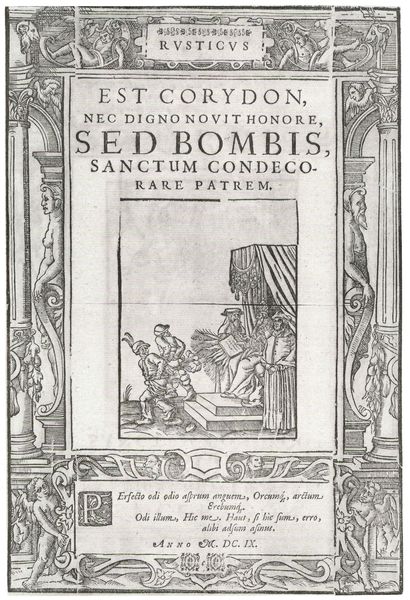
Titel: Rvsticvs est corydon, nec digno novit honore...condecorare
Künstler: Cranach-Schule
Institution: (Seriendruck)
Schlagwörter: feder, feuer, mann, nackt, weiß, menschen, busen, grau, hut, männer, schwarz, säule, säulen, zeichnung, bart, architektur, falten, rahmen, bild, vorhang, blatt, engel, holzschnitt, schrift, rahmung, bogen, grafik, graphik, figuren, treppe, treppen, thron, tafel, inschrift, stufe, stufen, podest, tusche, buch, flammen, umrahmung, druck, schraffur, radierung, stich, titel, illustration, schwarzweiß, text, buchstaben, initiale, überschrift, kapitelle, kapitell, buchdruck, cover, girlanden, verziert, skulpturen, baldachin, männder, zeilen, kupferstich, zelt, vorhan, latein, lateinisch, frontispiz, typenschrift, majuskel, seriendruck, majuskeln, baldachim, bildfeld, atlanten, grfik, sed bombis, schrift#, corydon, umrandug, rusticus